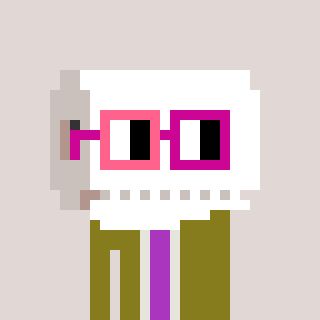
a pixel art character with square pink and red glasses, a toiletpaper-full-shaped head and a gunk-colored body on a warm background